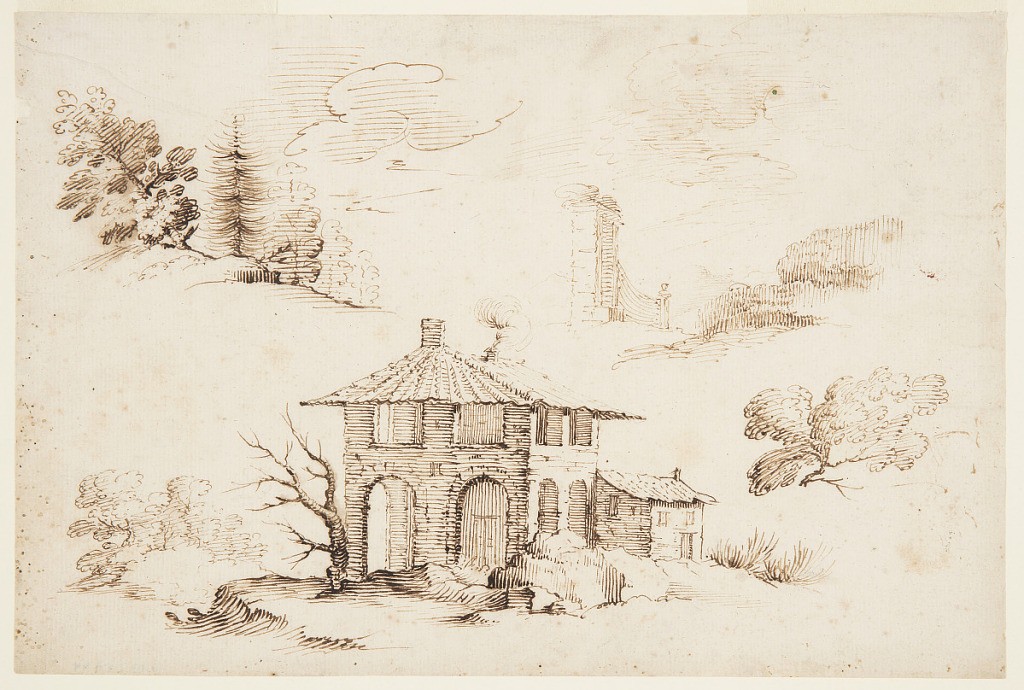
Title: Sketches of Trees and a House
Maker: Remigio Cantagallina, Italian, ca. 1582–1656
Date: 1610–30
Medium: Pen and brown ink on cream laid paper
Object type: Drawing
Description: Upper left: sketch of a bit of wooded landscape; upper right: a corner of a garden wall; bottom center: a small house, with smoke issuing from the chimney; bottom right: a tree branch.